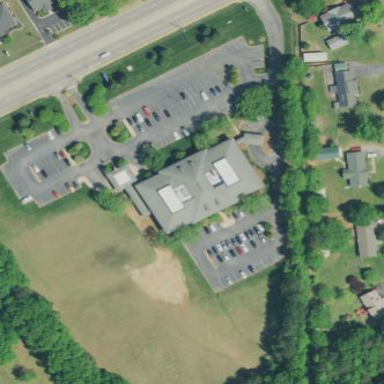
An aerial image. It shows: Clinic building offering healthcare services.